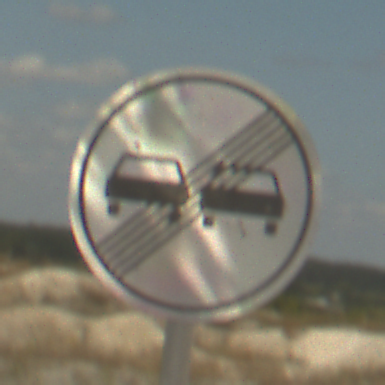
Verkehrszeichen: EndeUeberholverbot
Umgebung: Outdoor, Beach
Tageszeit: Midday
Wetter: PartlyCloudy
Licht: Natural
Jahreszeit: NotSpecified
Kontrast: HighContrast